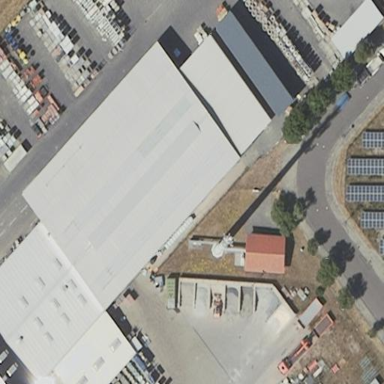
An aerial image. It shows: Commercial building.